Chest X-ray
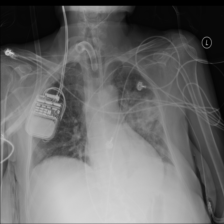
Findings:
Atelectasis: negative
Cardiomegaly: negative
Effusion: negative
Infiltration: negative
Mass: negative
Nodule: negative
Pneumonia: positive
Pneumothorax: negative
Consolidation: positive
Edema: negative
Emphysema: negative
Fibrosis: negative
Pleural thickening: negative
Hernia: negative